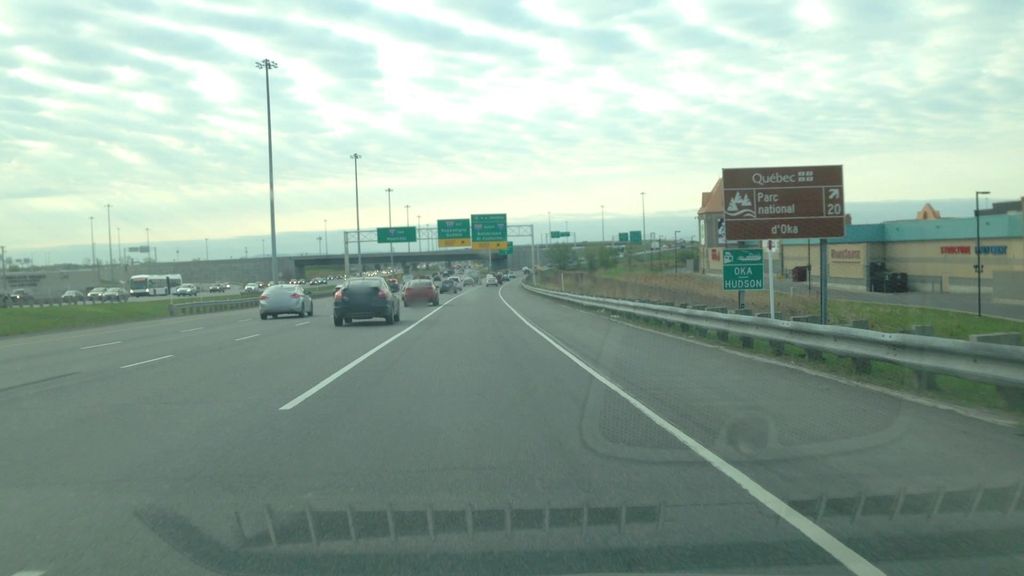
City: montreal